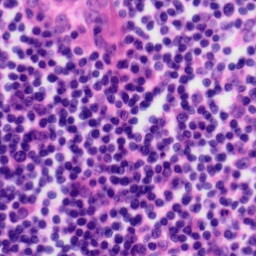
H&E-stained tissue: Tonsil